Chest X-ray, PA view. Patient: 79 years old, sex M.
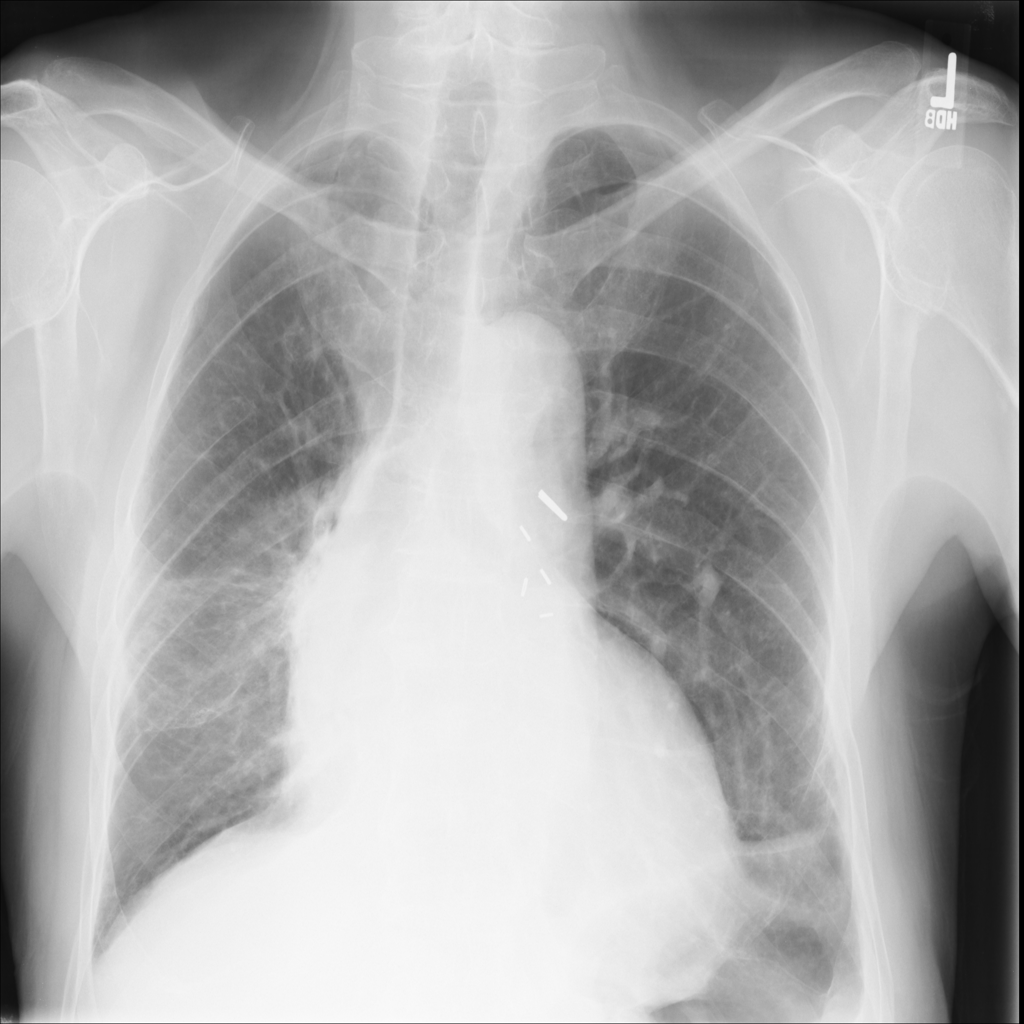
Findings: No Finding